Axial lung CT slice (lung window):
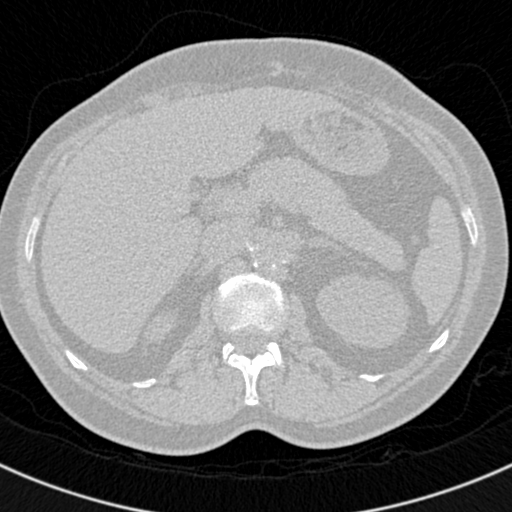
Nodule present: no